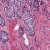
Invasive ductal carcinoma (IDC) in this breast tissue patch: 1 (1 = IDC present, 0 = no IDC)